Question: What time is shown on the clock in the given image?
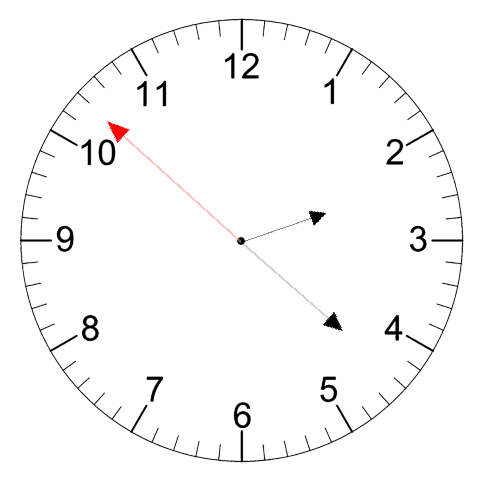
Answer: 02:21:52